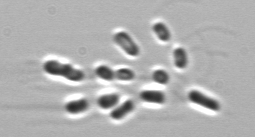
Label: Dinobryon